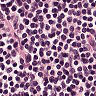
Metastatic tissue present: no